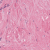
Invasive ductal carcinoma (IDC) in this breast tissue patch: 0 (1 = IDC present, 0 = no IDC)